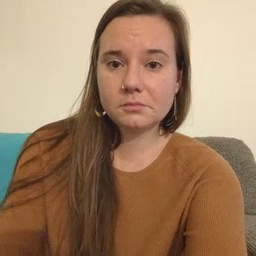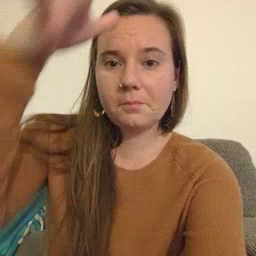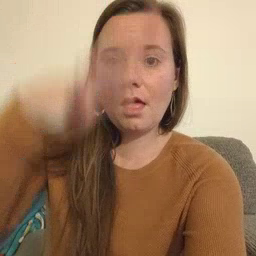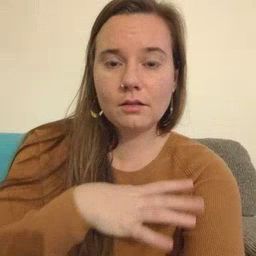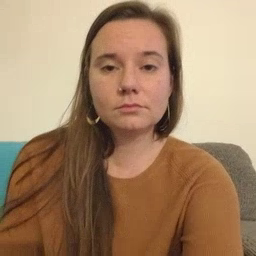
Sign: man